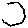
Label: hexagon